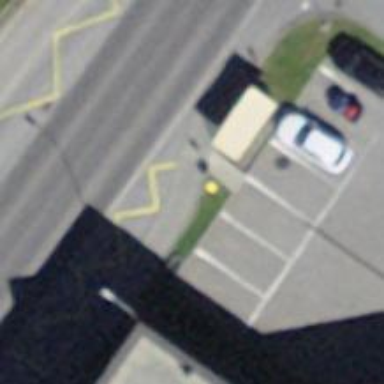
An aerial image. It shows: Post box.